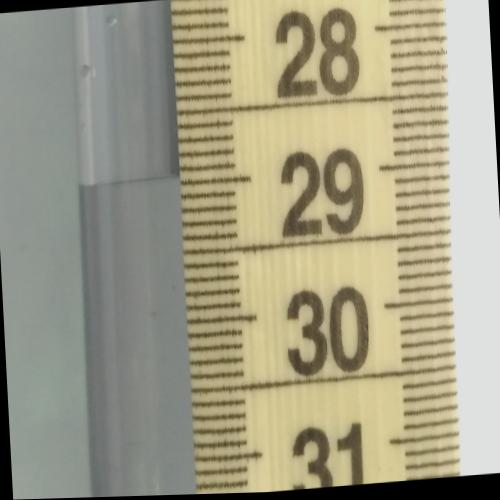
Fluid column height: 29.0 cm